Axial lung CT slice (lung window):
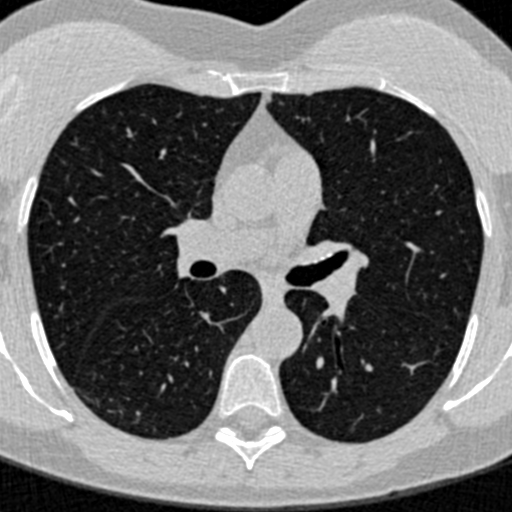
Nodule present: no